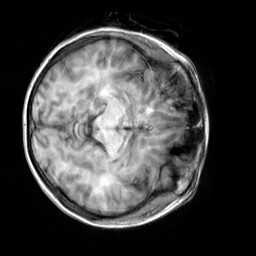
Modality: T1w
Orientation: axial
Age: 25
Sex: female
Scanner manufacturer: siemens
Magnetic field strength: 3 T
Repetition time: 2.3 s
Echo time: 0.00303 s